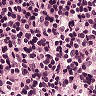
Metastatic tissue present: no